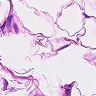
Metastatic tissue present: no